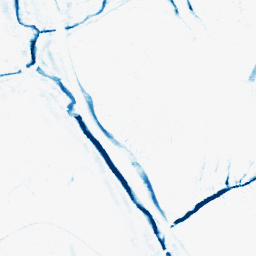
Category: morphological
Decomposition family: morphological_ellipse
Decomposition parameters: operation: closing
width: 5
height: 10
Upsampling method: sinc_hamming
Upsampling parameters: scale: 8
kernel_size: 16
Upsampling scale: 8